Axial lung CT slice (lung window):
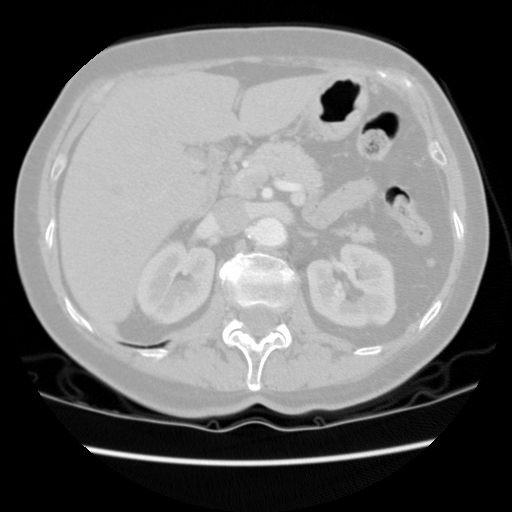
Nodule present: no